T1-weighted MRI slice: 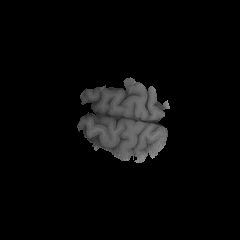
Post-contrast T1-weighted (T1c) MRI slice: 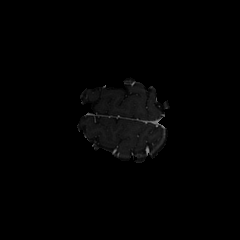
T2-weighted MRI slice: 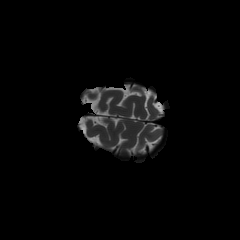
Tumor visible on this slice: no